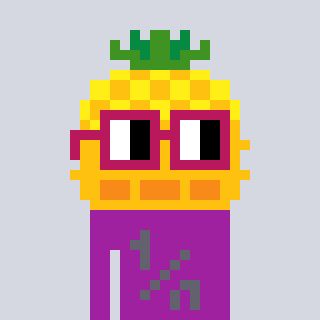
a pixel art character with square dark red glasses, a pineapple-shaped head and a magenta-colored body on a cool background